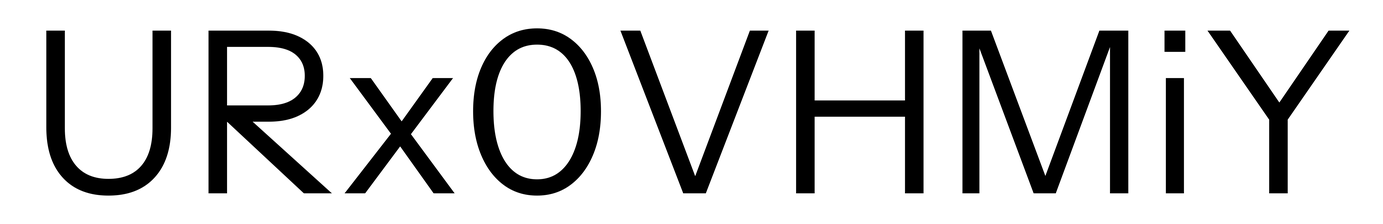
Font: InstrumentSans_Regular